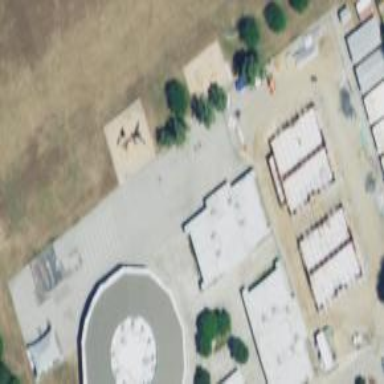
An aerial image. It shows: Schoolyard with asphalt surface.